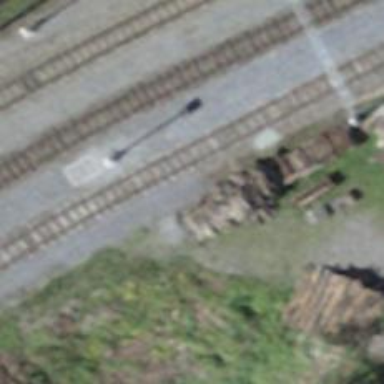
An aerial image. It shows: Narrow-gauge railway yard with electrified contact lines.